Question: I want to make a menu like this image :

When I hover on each item on right menu , it opens a box beside it.As you can see, when mouse hover on each menu , it opens a box beside the menu and it come over other elements on the site .
I've done somethings but nothing near it .
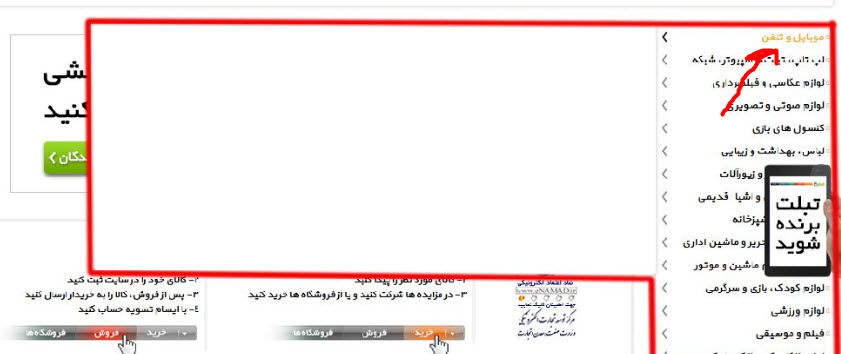
Answer: If i understand you correct try with this:
'''
<ul>
<li>
<a href="#">Link</a>
<div>something</div>
</li>
<li>
<a href="#">Link</a>
<div>something</div>
</li>
</ul>
'''
'''
ul {
float: right;
}
ul li > div {
display: none;
width: 500px;
height: 300px;
position: absolute;
right: 300px;
top: 0;
background: #eee;
}
ul li:hover > div {
display: block;
}
ul li {
position: relative;
width: 300px;
}
'''
The 'ul' is the menu and the 'div' is the white box. He will get visible on hover. For better view add css.
If you have other markup please provide it.
<URL>